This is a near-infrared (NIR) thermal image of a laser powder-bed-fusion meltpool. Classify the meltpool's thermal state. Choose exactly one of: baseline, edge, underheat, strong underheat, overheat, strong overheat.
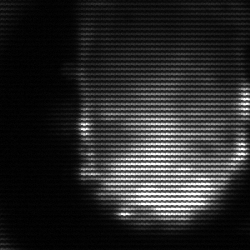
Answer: baseline